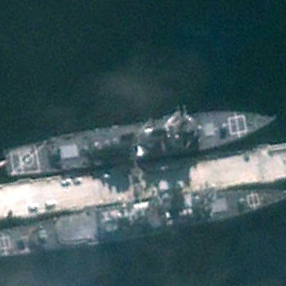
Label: destroyer